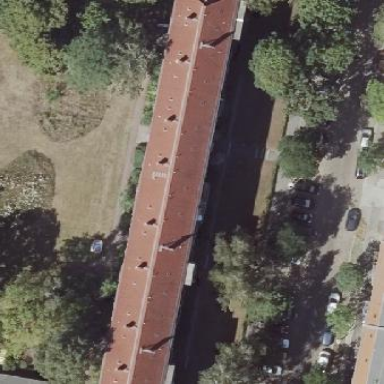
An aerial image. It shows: Hipped roof on apartment building.